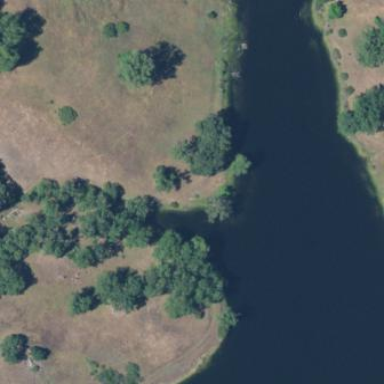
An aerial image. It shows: Peaceful pond surrounded by nature.